Field crop: maize
Growth stage: 2
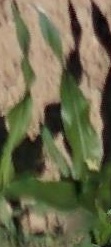
Species: maize